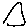
Label: triangle